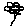
Label: flower